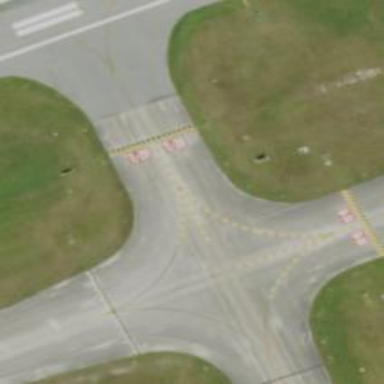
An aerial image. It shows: Image of taxiway at airport.